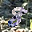
Label: 8